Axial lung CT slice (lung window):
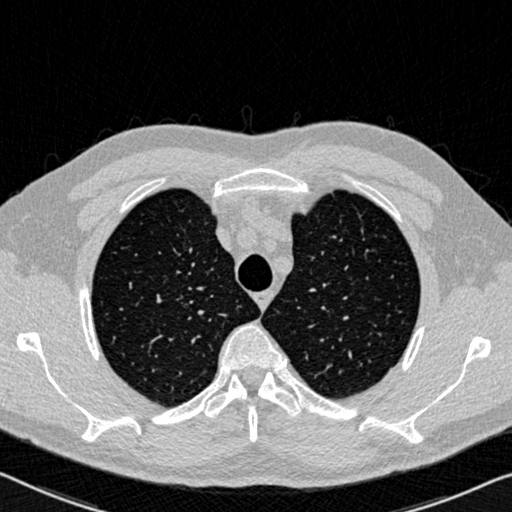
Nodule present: no